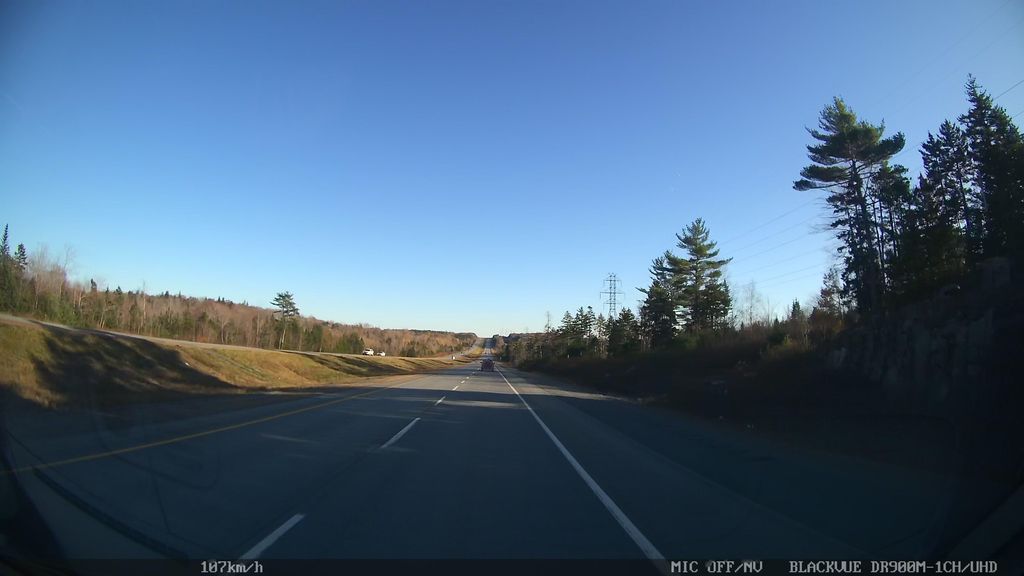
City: halifax